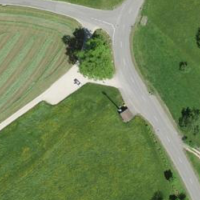
EUNIS habitat code: 52
Species observed at this site:
Milvus milvus
Falco tinnunculus